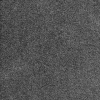
Atmospheric dust classification: dusty